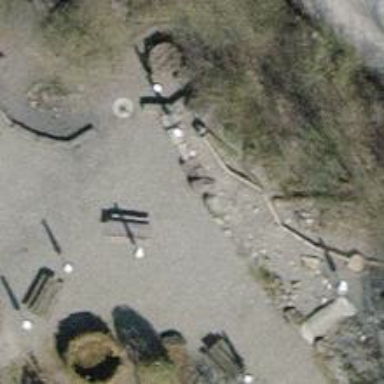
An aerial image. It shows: Barbecue facility.